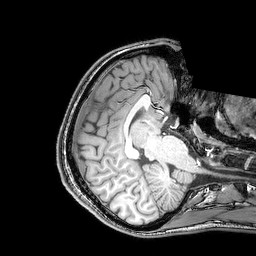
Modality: T1w
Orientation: axial
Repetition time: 0.00828 s
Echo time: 0.00388 s